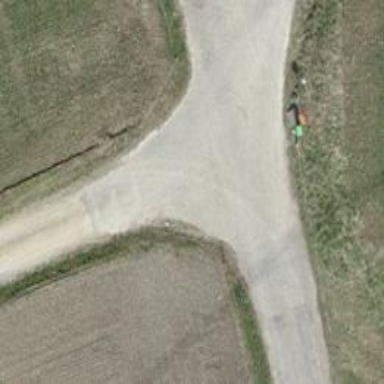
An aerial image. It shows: Well-maintained track road with grade 1 tracktype.